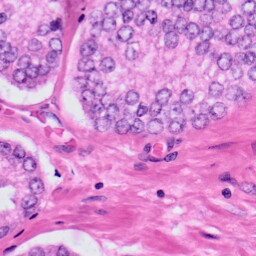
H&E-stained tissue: Prostate